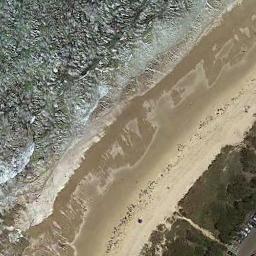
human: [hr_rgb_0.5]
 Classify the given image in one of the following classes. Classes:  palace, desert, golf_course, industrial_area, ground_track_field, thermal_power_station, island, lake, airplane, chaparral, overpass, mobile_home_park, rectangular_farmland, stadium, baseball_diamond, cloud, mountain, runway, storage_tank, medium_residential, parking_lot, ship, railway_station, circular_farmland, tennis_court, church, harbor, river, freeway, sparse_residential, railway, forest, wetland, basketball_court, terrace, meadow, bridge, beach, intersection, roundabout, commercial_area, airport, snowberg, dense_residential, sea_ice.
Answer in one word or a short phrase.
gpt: beach